Question: How can I make a table in css/html like this:

I want to use only div, not '<table>' tags.
Code, yet:
'''
<style>
.tab_in {
display: table-cell;
border: 1px dotted red;
padding: 4px 6px;
}
</style>
<div style="text-align:center;">
<div class="tab_in">
<div>a</div>
<div>b</div>
</div>
<div class="tab_in" style="vertical-align:middle;">c</div>
<div class="tab_in" style="vertical-align:middle;">d</div>
<div class="tab_in" style="vertical-align:middle;">e</div>
</div>
'''
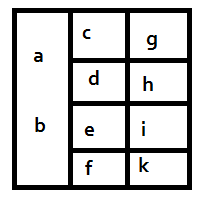
Answer: Use fluid grid system which uses percents instead of pixels for column widths. and handle the external width of it using a external container.
You can do something like:
<URL>
:
'''
<div class="box">
<div class="row-fluid show-grid">
<div class="span4">
<div class="rowspan2">
<span class="valign-helper"></span>
a
</div>
<div class="rowspan2">
<span class="valign-helper"></span>
b
</div>
</div>
<div class="span4">
<div>c</div>
<div>d</div>
<div>e</div>
<div>f</div>
</div>
<div class="span4">
<div>g</div>
<div>h</div>
<div>i</div>
<div>j</div>
</div>
</div>
</div>
'''
Note: to vertically align text you can also do using "display: table-cell" css property to the class 'rowspan2'. and remove the tag with class "valign-helper"
:
'''
body {
margin: 50px;
}
.box {
width:500px;
padding: 0 10px;
background-color: #000;
}
.show-grid [class*="span"] div {
background-color: #fff;
text-align: center;
min-height: 40px;
line-height: 40px;
margin-left: 0;
margin-top: 10px;
margin-bottom: 10px;
}
.show-grid [class*="span"] .rowspan2 {
height: 90px;
margin-bottom: 0;
}
.valign-helper {
display: inline-block;
height: 100%;
vertical-align: middle;
}
'''